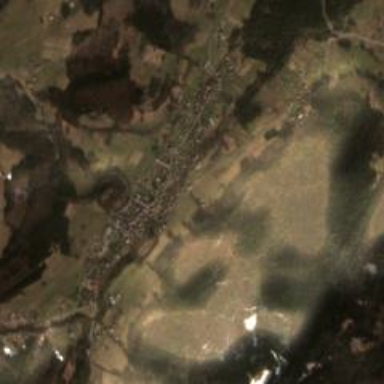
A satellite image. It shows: Village.